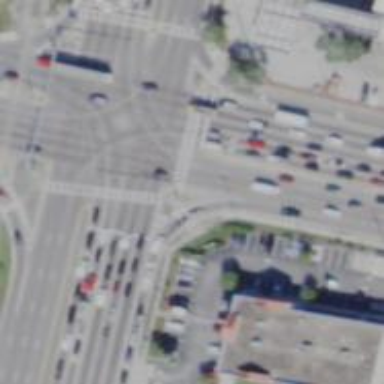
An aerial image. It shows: Marked crossing on footway.